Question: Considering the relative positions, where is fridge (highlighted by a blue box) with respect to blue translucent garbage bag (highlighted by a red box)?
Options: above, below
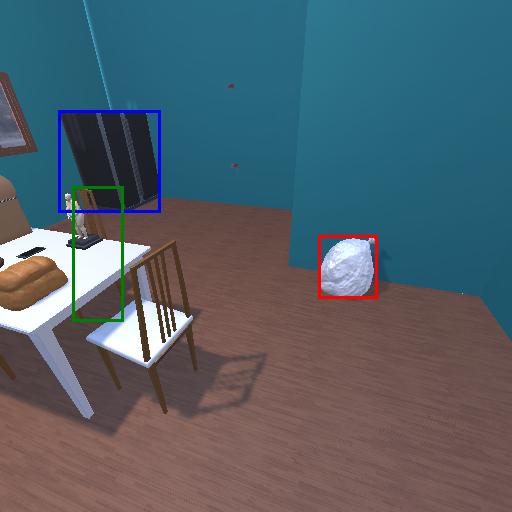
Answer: above